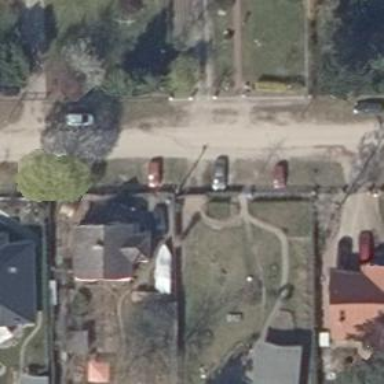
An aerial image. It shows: Residential road with compacted surface.